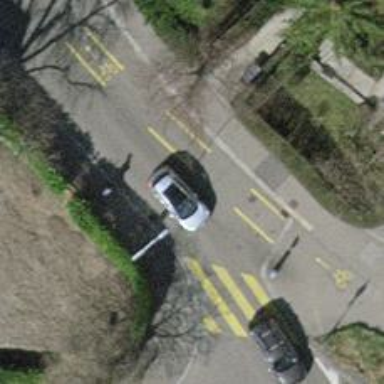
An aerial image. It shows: Secondary road with asphalt surface. There is separate sidewalk and cycle lane on the left side.